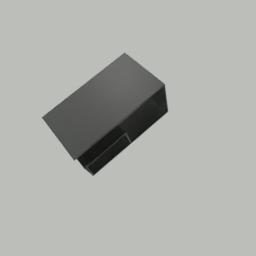
Label: furniture